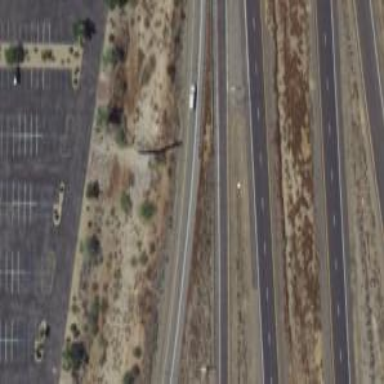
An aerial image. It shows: Asphalt motorway link.